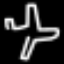
Label: airplane